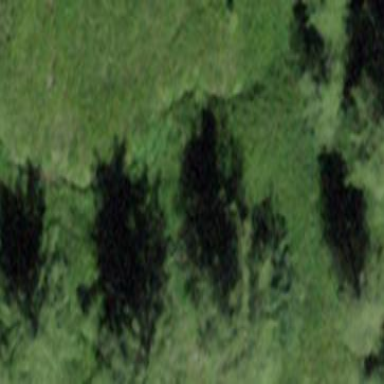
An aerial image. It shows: Forest area predominantly covered with needle-leaved trees.